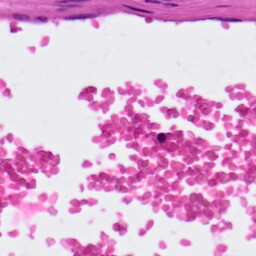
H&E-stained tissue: Lung